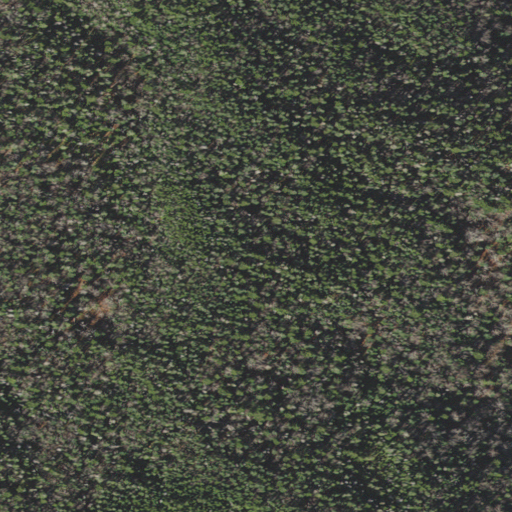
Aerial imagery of ridge(s) in New Hampshire named Blue Ridge containing evergreen forest and mixed forest